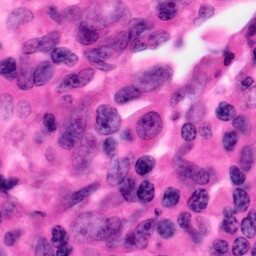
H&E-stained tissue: Pancreatic